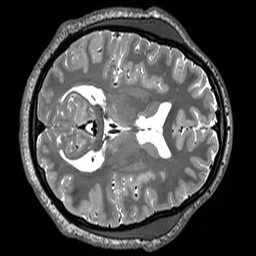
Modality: T2w
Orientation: axial
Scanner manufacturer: siemens
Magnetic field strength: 3 T
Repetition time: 3.2 s
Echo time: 0.406 s